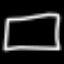
Label: square